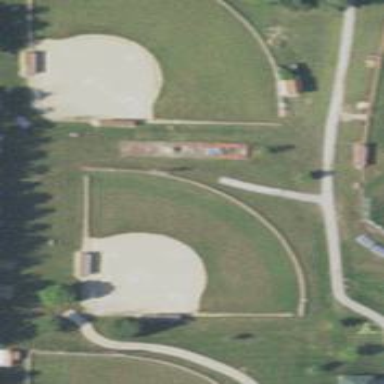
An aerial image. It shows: Softball pitch for leisure land activities.